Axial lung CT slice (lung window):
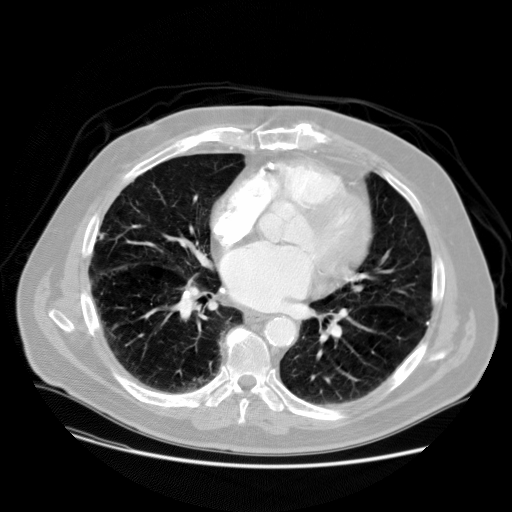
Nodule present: no